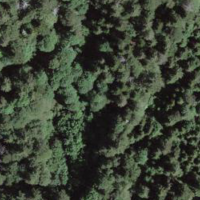
EUNIS habitat code: 44
Species observed at this site:
Clinopodium vulgare